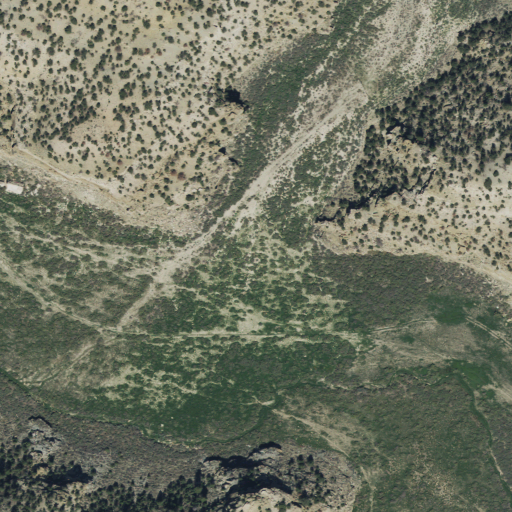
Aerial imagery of valley in Utah named Zane Canyon containing shrub, evergreen forest, and low intensity development